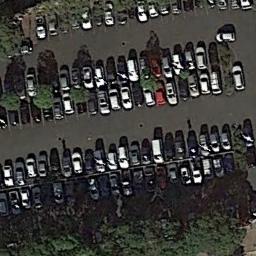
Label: parking_lot